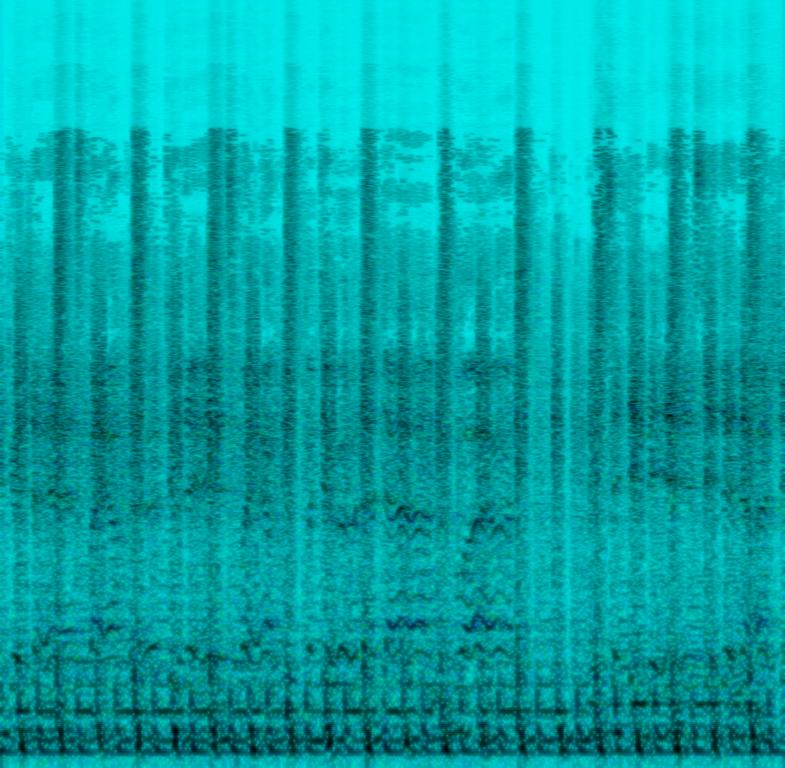
The punk-rock music features a male voice singing a static melody. An electric guitar with a distortion effect accompanies the singer with repetitive chords. The drums play a simple and repetitive rhythm.